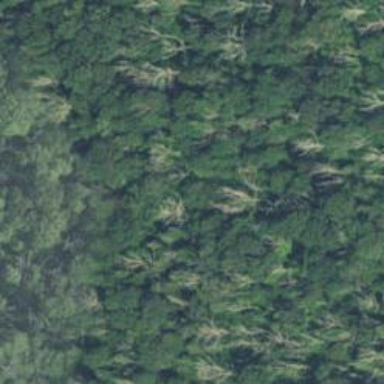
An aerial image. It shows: Mixed woodland with various types of leaves.